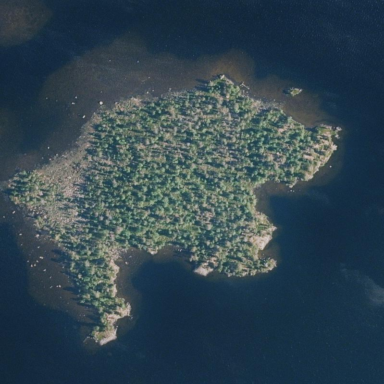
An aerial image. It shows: Islet.